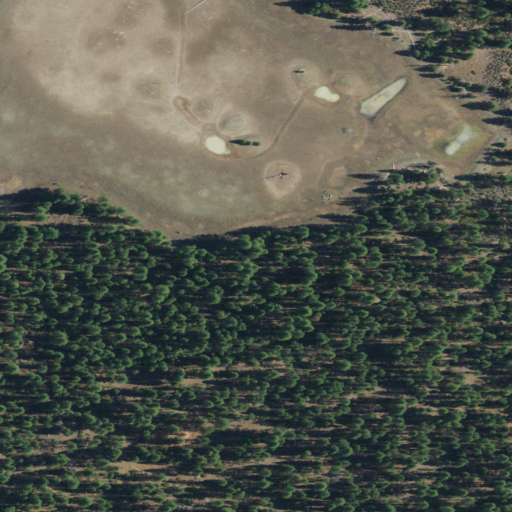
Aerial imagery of plain(s) in California named Adobe Flat containing evergreen forest, shrub, and grassland